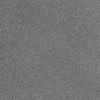
Label: dusty